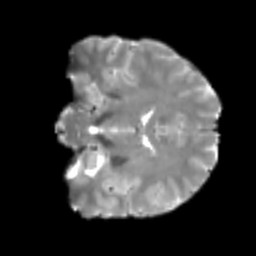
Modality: T2w
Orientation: coronal
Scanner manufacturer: siemens
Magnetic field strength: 3 T
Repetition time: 4 s
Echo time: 0.0594 s